Interaction volume radius: 5 \u00c5
Interaction volume height: 10 \u00c5
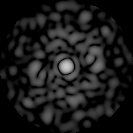
Disorder parameter: 0.8667